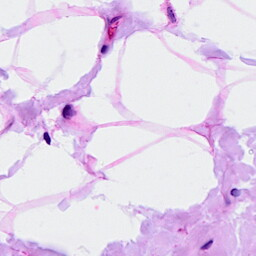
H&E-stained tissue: Breast